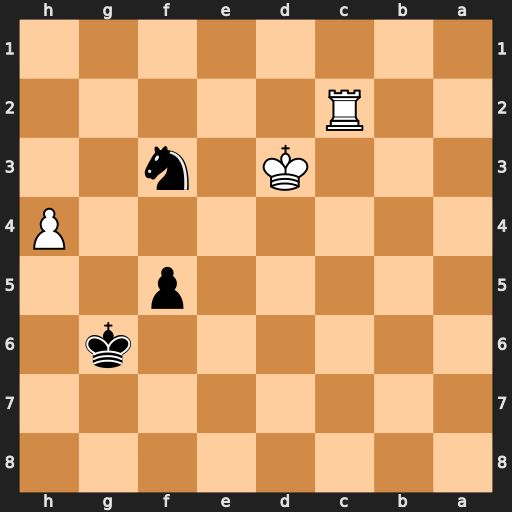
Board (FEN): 8/8/6k1/5p2/7P/3K1n2/2R5/8
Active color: b
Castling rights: -
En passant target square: -
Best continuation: Ne1+ Kc4 Nxc2